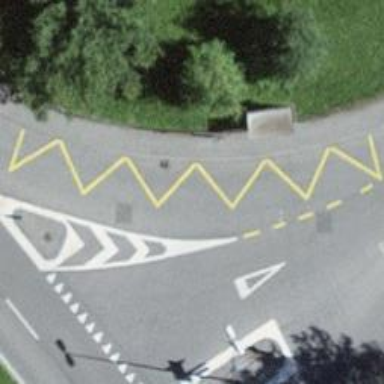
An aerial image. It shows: Asphalt road leading to bus stop. The bus stop includes platform for public transport.